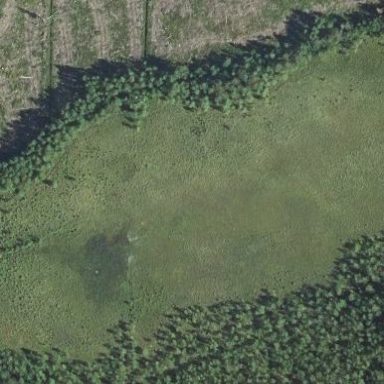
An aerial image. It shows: Fen wetland area.